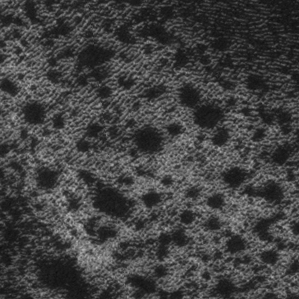
Label: frost